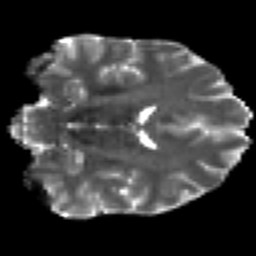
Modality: T2w
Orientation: coronal
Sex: male
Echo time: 0.114 s